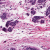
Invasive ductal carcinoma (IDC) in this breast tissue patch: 0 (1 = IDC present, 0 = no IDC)